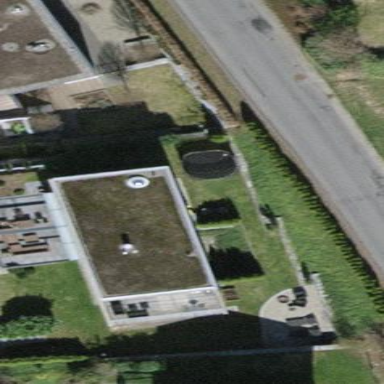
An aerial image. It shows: Detached building with flat roof.